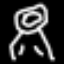
Label: frog